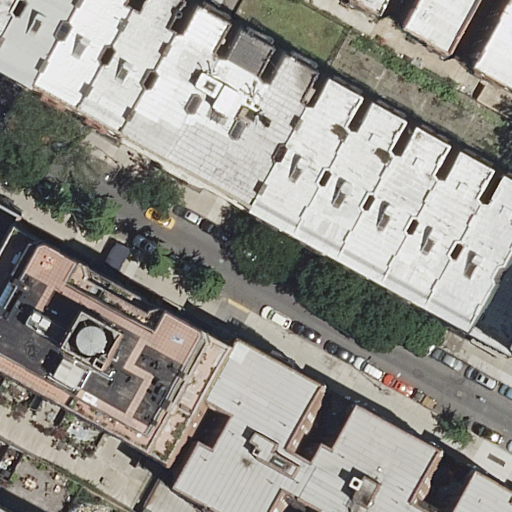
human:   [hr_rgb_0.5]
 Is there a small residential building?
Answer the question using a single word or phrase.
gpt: yes

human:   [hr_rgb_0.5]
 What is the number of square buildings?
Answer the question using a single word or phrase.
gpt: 0

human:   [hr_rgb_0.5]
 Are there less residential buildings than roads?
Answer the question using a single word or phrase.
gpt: no

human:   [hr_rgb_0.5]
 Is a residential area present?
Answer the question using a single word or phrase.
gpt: no

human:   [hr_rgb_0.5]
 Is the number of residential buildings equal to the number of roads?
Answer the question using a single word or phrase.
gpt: no

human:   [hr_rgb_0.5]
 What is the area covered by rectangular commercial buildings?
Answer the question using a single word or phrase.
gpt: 0m2

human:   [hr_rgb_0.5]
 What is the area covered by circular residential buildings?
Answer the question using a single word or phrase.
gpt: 0m2

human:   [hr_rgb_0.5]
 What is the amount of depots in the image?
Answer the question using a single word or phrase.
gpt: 0

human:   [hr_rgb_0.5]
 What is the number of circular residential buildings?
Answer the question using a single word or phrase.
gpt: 0

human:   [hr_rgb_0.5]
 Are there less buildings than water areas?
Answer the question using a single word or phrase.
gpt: no

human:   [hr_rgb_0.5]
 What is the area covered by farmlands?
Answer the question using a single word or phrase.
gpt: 0m2

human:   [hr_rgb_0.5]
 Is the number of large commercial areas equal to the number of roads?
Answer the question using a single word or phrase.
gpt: no

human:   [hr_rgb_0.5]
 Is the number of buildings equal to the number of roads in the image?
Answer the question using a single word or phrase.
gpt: no

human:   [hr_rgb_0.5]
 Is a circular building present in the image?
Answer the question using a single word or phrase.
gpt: no

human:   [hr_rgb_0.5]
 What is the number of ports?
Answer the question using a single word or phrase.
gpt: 0

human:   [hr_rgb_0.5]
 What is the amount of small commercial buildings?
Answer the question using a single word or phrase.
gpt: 0

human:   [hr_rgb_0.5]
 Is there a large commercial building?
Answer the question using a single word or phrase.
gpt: no

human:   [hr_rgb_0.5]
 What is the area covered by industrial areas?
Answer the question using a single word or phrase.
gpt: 0m2

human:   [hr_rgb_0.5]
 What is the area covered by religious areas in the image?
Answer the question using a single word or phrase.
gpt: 0m2

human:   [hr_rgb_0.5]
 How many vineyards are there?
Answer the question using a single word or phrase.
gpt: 0

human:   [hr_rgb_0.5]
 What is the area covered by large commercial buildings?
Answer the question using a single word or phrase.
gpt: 0m2

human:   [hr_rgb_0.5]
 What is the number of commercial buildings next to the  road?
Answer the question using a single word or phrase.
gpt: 0

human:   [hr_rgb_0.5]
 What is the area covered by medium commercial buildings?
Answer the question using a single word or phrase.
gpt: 0m2

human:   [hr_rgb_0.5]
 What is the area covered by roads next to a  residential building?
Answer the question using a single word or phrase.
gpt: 0m2

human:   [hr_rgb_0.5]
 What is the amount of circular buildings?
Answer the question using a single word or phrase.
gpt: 0

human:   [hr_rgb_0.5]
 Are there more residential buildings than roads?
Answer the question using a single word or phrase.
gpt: yes

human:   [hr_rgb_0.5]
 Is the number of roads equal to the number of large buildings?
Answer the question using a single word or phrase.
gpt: no

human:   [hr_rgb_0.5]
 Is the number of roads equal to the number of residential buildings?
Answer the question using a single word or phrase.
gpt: no

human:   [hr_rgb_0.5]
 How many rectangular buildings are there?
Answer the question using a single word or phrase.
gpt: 8

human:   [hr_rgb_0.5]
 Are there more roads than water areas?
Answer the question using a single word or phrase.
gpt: yes

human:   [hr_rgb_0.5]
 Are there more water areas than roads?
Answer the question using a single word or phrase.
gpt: no

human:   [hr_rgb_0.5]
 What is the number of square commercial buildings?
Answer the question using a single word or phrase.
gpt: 0

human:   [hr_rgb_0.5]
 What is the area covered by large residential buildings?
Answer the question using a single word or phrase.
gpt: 3058m2

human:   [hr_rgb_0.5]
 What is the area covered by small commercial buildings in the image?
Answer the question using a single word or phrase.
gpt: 0m2

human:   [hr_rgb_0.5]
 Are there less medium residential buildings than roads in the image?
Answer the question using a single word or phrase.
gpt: no

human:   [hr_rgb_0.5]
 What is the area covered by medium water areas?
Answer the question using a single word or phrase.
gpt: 0m2